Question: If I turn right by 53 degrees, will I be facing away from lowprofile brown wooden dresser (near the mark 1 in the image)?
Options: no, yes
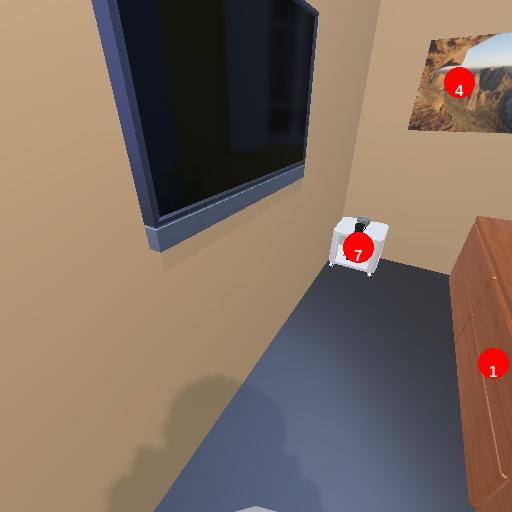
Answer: no